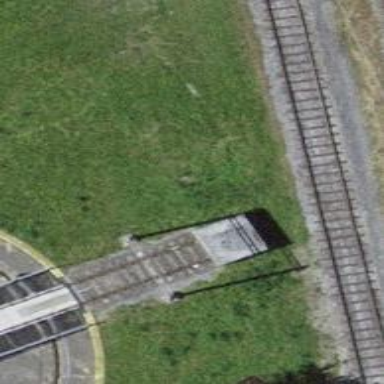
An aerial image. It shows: Railway buffer stop.